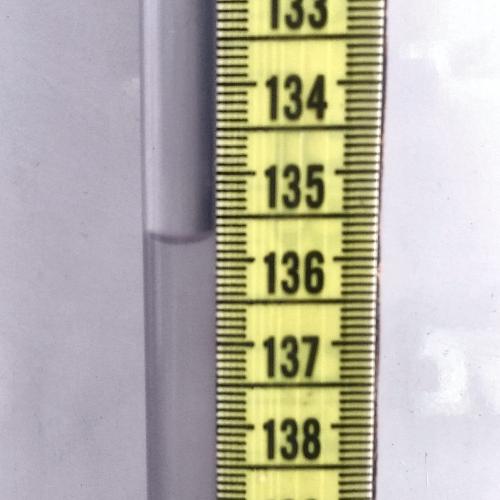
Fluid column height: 135.8 cm